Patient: sex M, age 81
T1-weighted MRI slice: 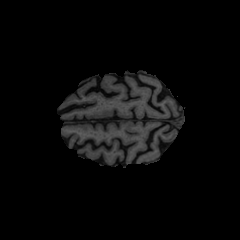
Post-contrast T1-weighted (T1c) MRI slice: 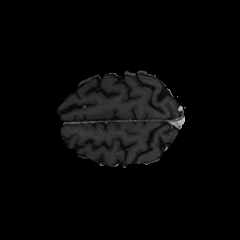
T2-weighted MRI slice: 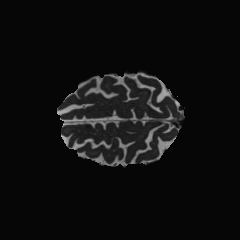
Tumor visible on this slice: no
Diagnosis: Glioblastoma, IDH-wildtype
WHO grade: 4